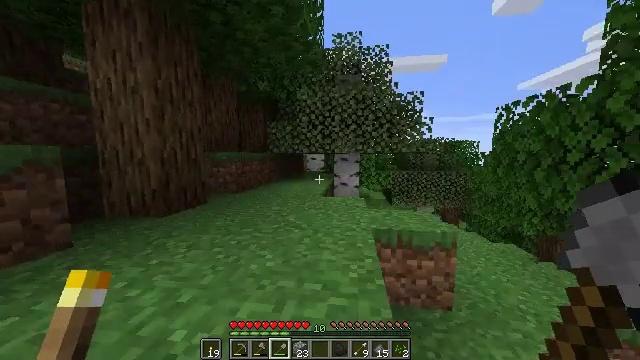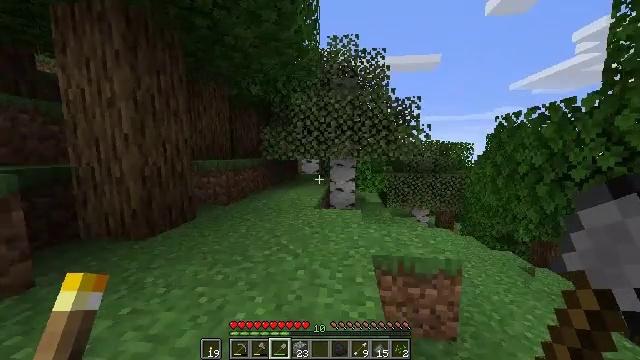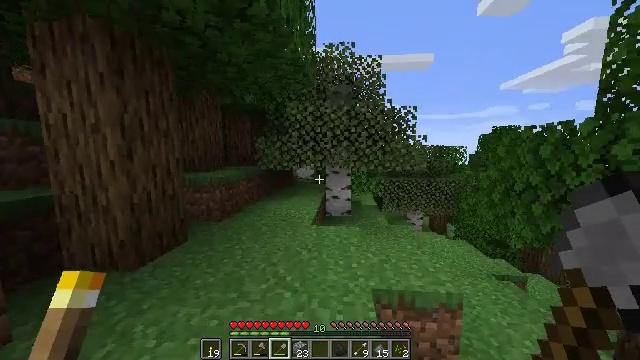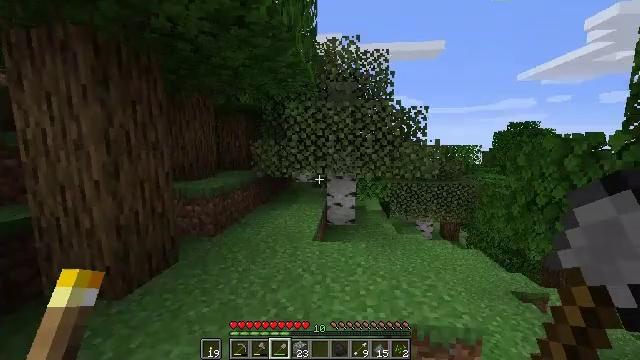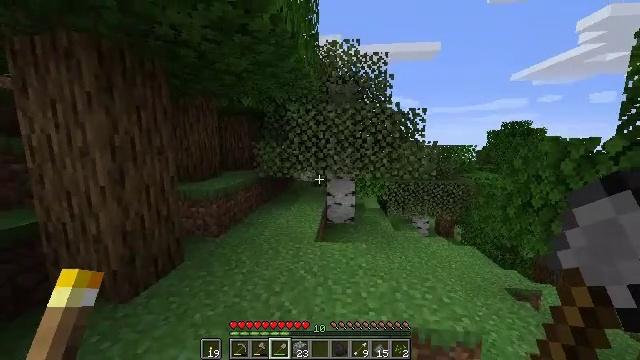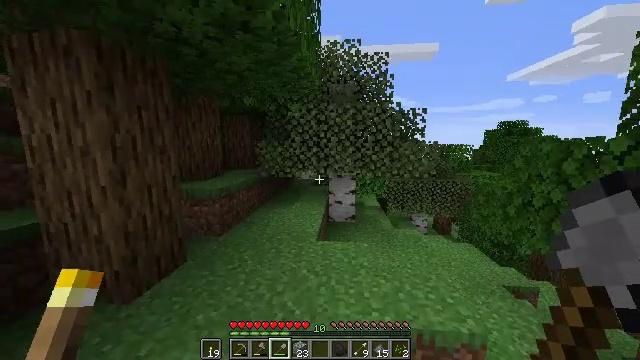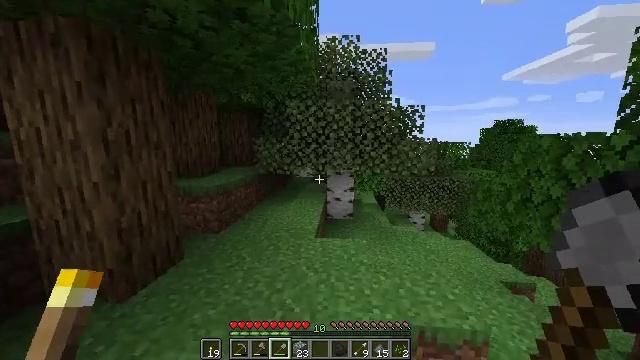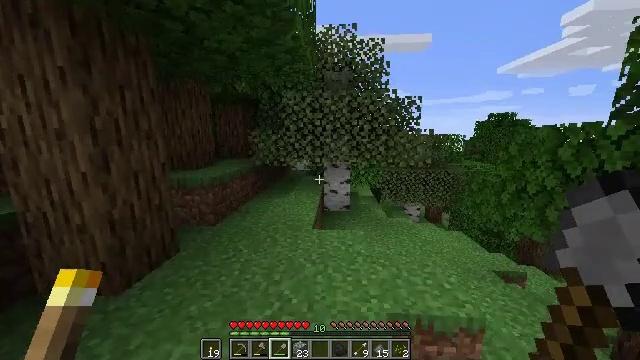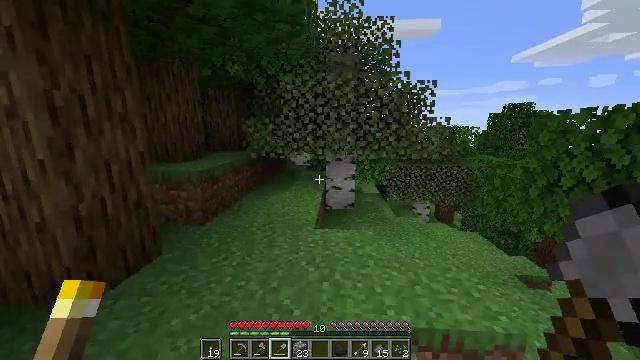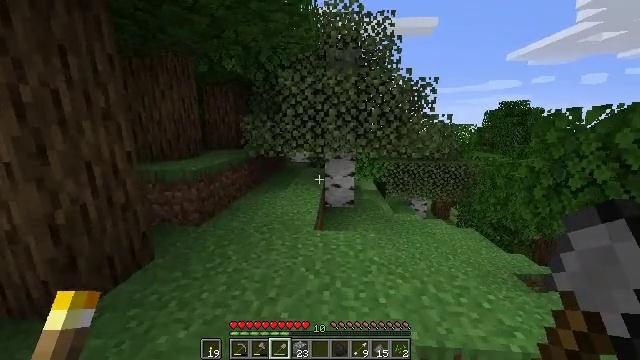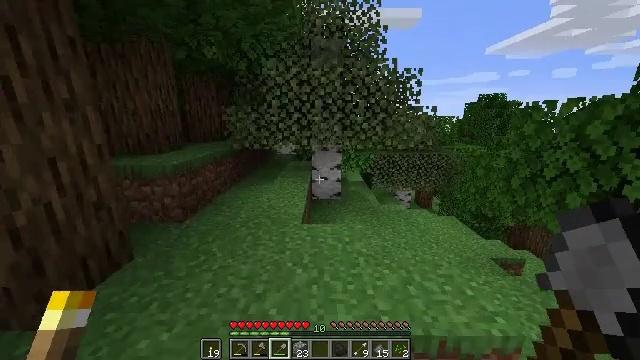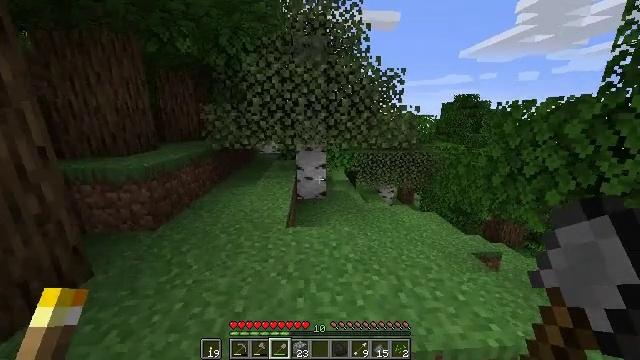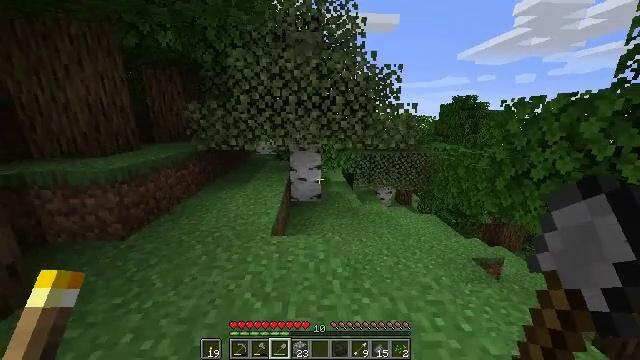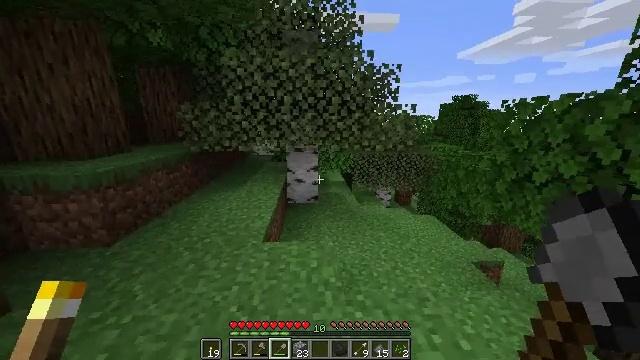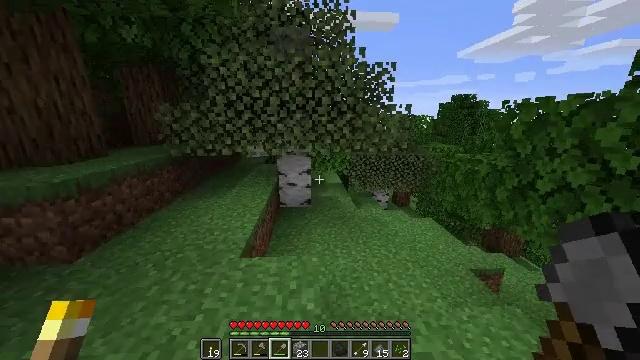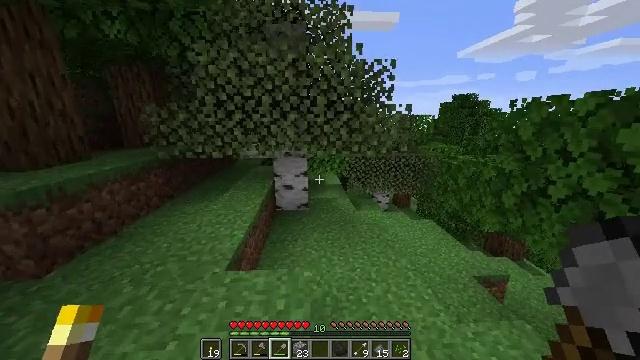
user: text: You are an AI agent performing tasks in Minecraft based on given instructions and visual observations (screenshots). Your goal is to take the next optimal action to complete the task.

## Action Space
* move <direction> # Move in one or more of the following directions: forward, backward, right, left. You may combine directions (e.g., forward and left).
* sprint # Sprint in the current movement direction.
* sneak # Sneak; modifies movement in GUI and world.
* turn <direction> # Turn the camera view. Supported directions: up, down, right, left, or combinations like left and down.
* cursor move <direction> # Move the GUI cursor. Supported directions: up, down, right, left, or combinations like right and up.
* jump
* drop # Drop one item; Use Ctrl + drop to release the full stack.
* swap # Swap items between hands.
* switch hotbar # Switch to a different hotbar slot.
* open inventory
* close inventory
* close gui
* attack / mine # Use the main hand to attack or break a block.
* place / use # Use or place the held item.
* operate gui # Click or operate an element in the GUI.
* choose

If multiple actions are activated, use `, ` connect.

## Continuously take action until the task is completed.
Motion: motion action
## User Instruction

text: Break the birch leaves block.
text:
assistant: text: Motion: move forward, sprint, turn right, jump
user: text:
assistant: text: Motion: move forward, sprint, turn right, jump
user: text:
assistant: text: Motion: move forward, sprint, jump
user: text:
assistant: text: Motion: move forward, sprint, jump
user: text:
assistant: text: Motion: move forward, sprint, jump
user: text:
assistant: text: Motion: move forward, sprint
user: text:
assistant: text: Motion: move forward, sprint, turn right and down
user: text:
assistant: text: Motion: move forward, sprint
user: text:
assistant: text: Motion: move forward, sprint, turn down
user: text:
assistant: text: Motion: move forward, sprint, turn right and down
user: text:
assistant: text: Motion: move forward and move right, sprint, turn right
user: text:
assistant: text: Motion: move forward and move right, sprint
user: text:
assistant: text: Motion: move forward and move right, sprint
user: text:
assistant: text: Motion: move forward and move right, sprint
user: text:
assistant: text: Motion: move forward, sprint
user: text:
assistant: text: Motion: move forward, sprint
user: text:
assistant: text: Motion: move forward, sprint, turn right
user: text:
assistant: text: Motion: move forward, sprint
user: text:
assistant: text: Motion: move forward, sprint
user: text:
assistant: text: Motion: move forward, sprint
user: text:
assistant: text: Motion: move forward, sprint
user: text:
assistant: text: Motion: move forward, sprint, turn left and up
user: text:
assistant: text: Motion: move forward and move right, sprint, turn left and up
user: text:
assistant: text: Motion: move forward and move right, sprint
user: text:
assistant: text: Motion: move forward, sprint
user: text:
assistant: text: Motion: move forward, sprint, turn left
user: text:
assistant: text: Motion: move forward, sprint, turn left and up
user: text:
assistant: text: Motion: move forward, sprint, turn left and up
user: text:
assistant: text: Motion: move forward, sprint
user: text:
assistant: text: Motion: move forward, sprint, jump